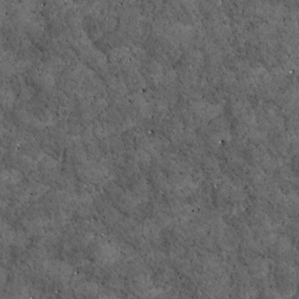
Label: non_frost